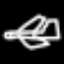
Label: airplane